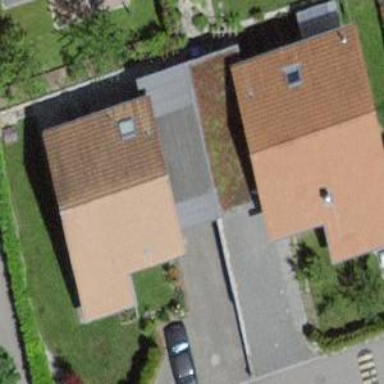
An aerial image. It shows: Garage with flat roof.